CT angiography, arterial phase; slice 284 of 328; volume shape [512, 512, 328], voxel spacing [0.7422, 0.7422, 2.0] mm
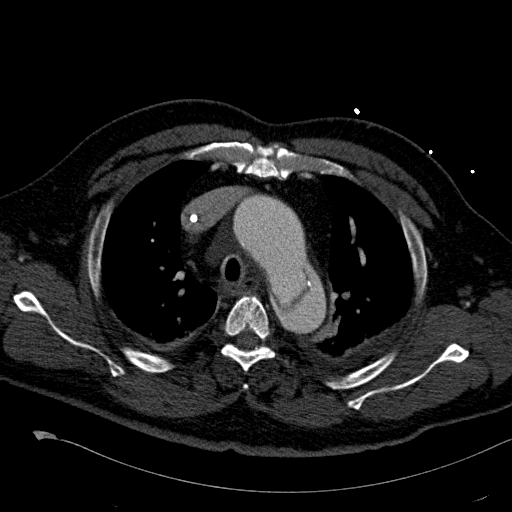
True lumen volume: 321.6 mL
False lumen volume: 281.42 mL